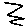
Label: zigzag